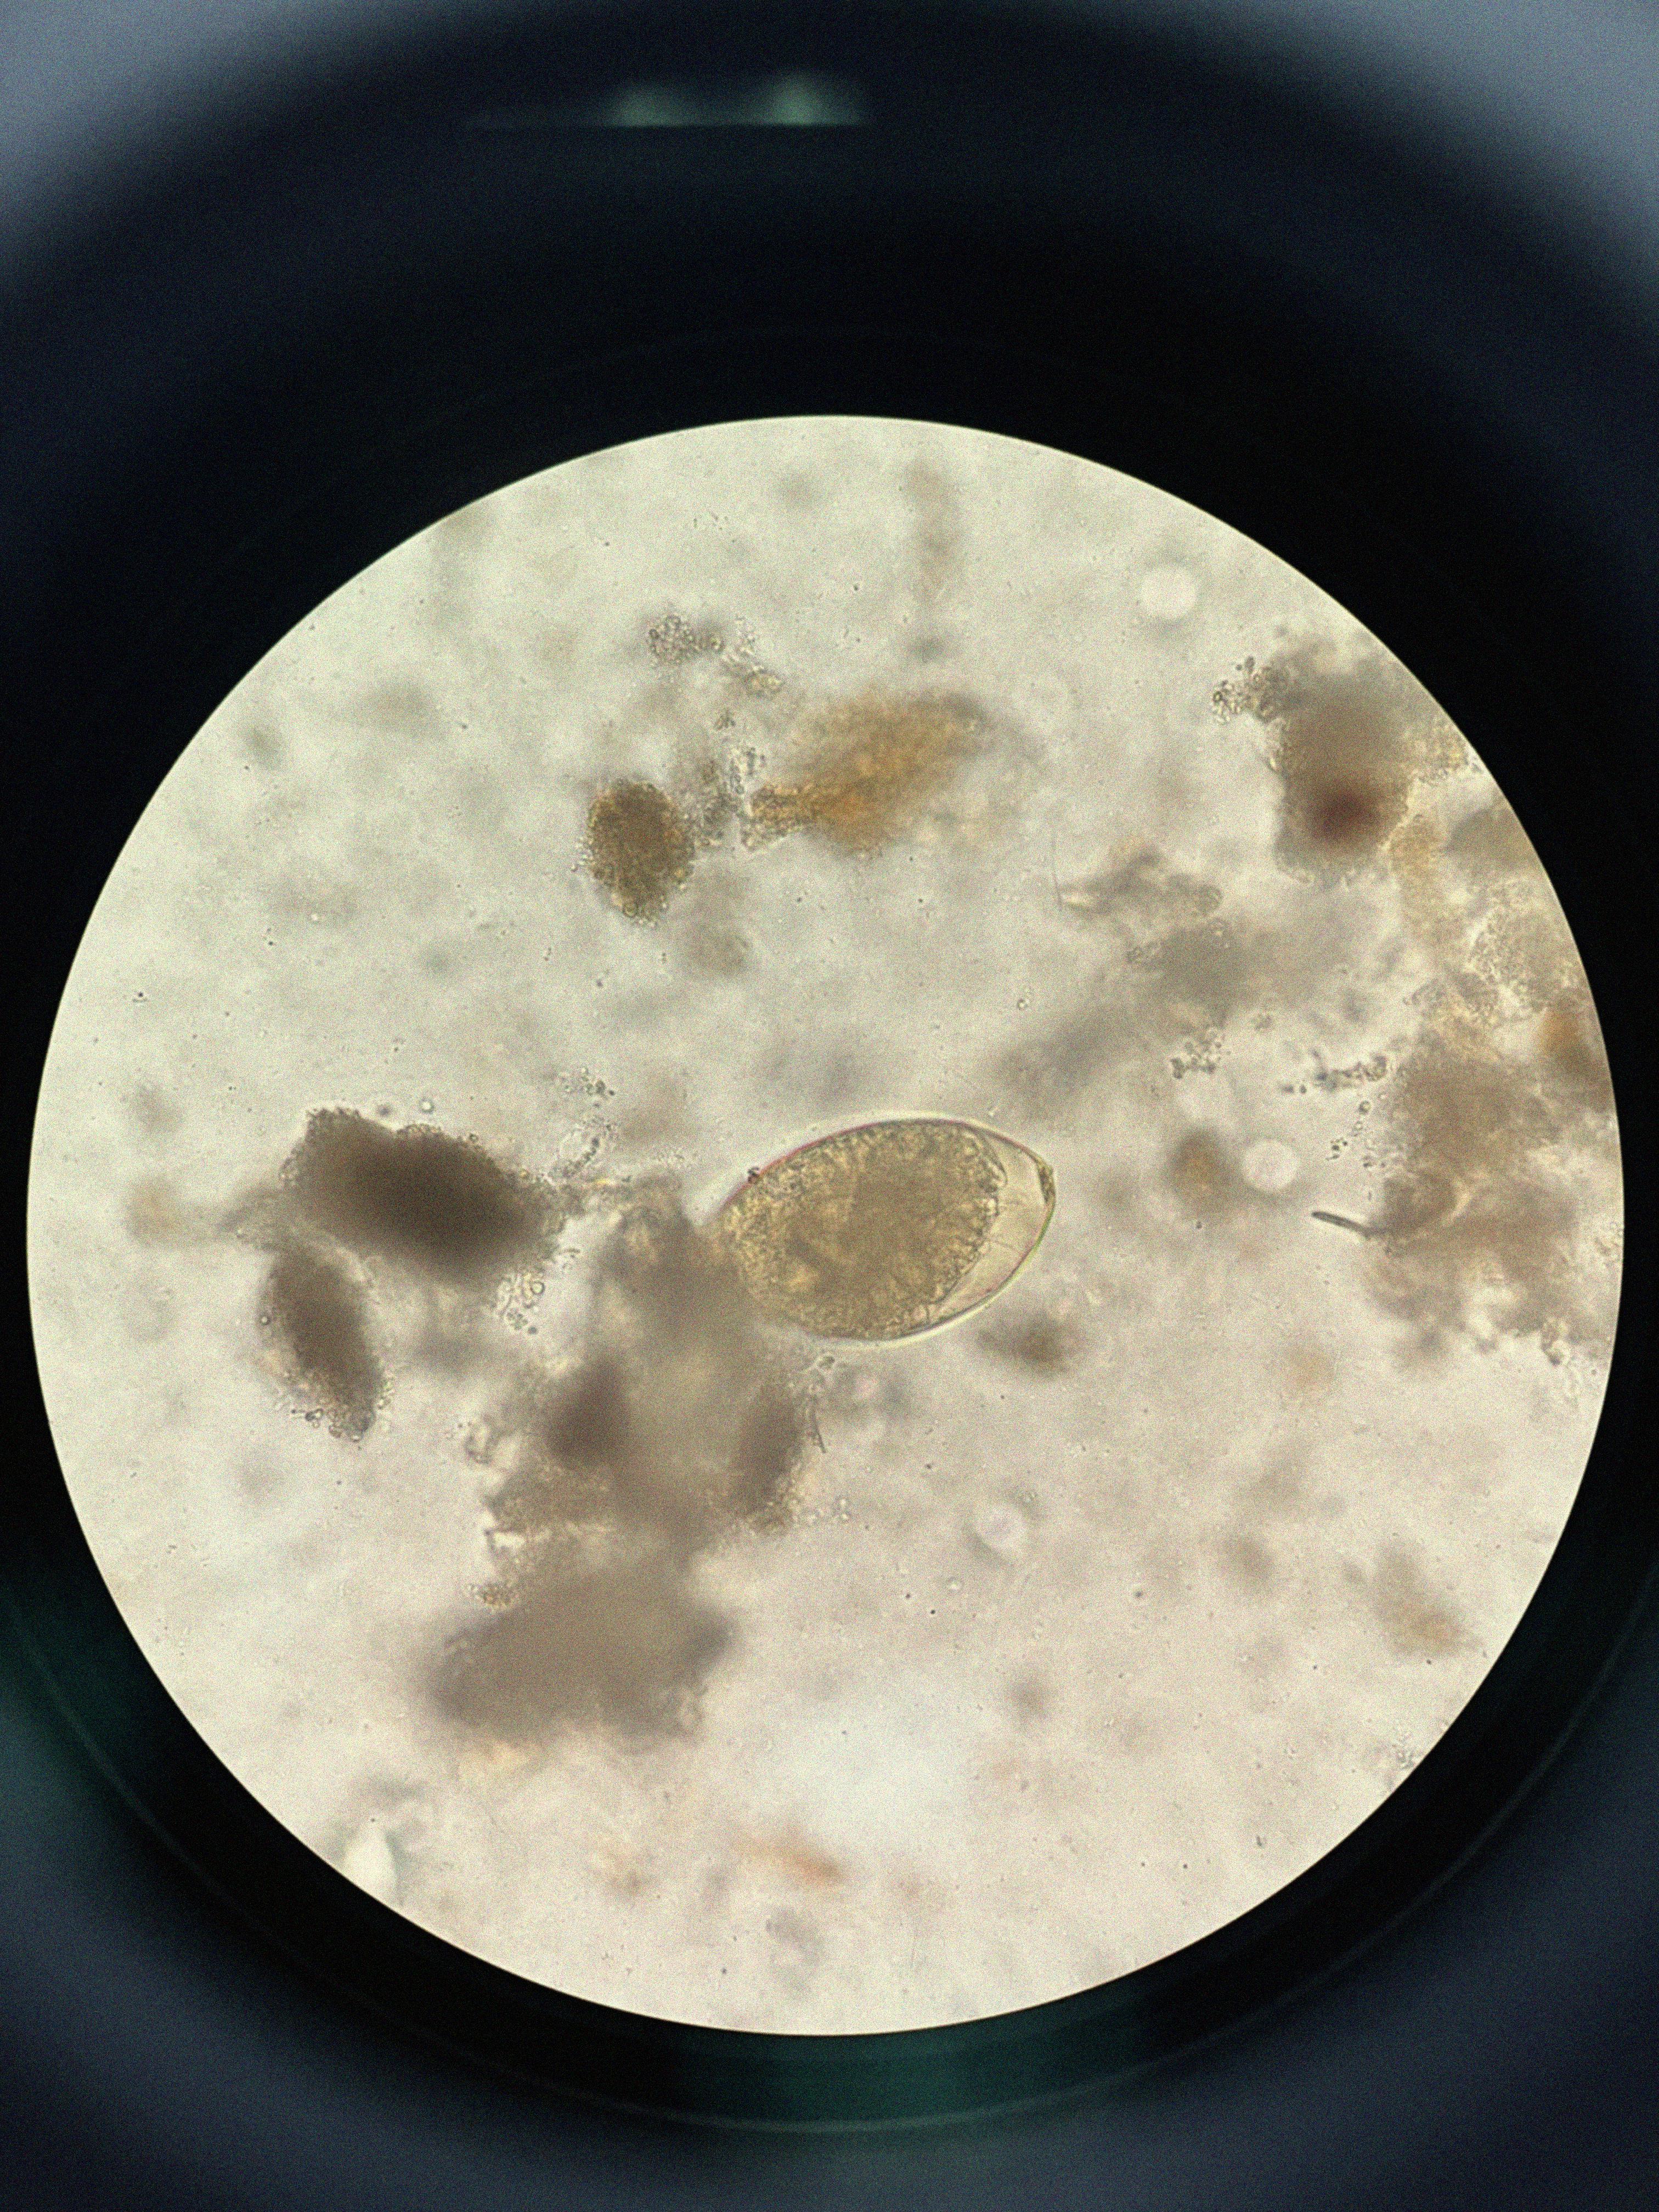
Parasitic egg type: Fasciolopsis buski